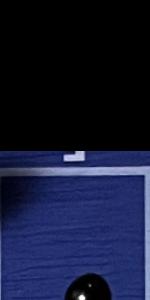
Label: Empty